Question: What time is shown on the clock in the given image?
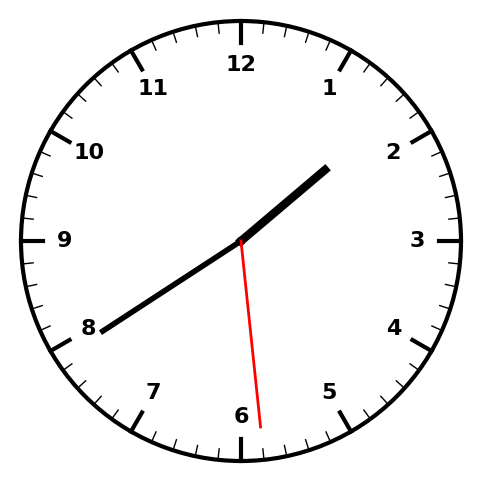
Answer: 01:39:29